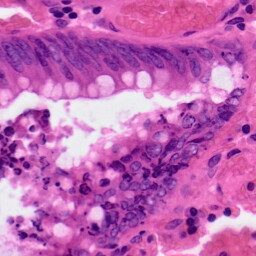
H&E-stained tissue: Colon